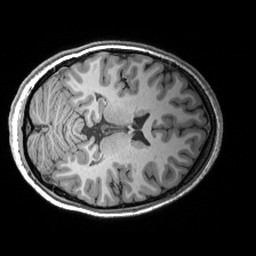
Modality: T1w
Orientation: axial
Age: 20
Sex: female
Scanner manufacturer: siemens
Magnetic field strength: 3 T
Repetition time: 2.53 s
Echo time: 0.00299 s